Aerial crown-view tile of a tropical tree (Barro Colorado Island, Panama), acquired 20241216:
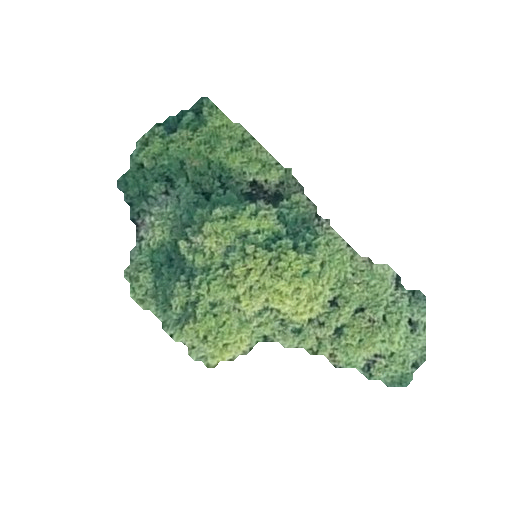
Species: Alseis blackiana
GBIF accepted scientific name: Alseis blackiana
Crown area: 73.456 m²